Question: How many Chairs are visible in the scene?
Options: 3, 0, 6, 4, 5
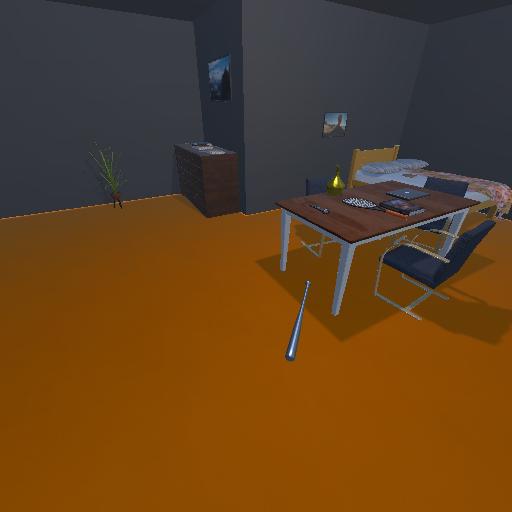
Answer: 3